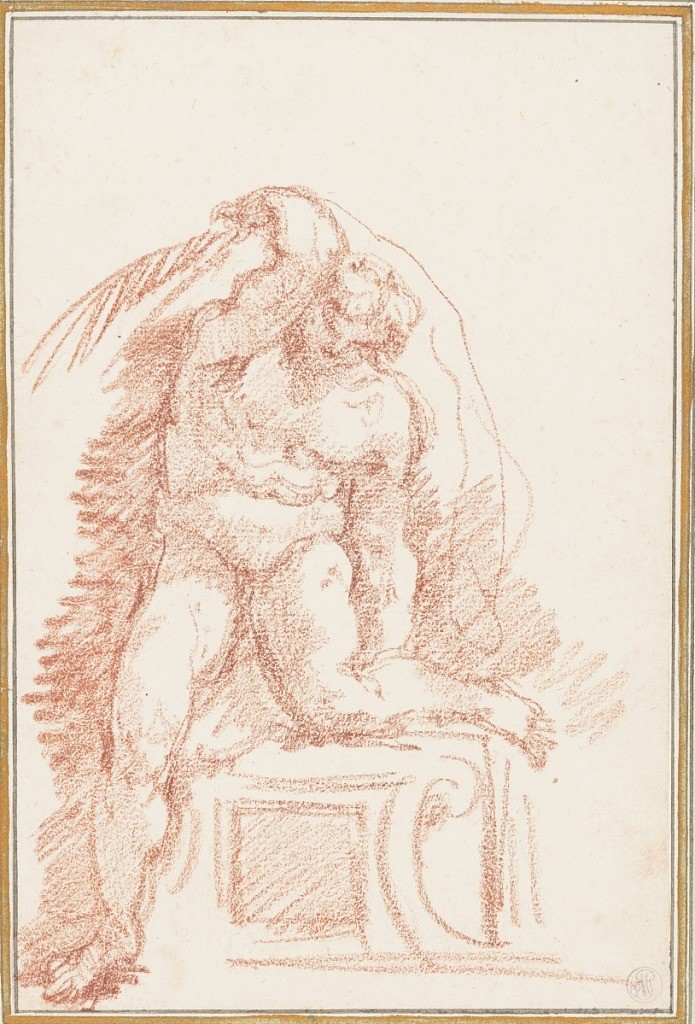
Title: Ignudo from Sistine Chapel ceiling
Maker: Jean-Robert Ango, French, active in Rome 1759 –1770, d. 1773
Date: ca. 1759–70
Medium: Red chalk on paper
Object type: Drawing
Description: Ignudo (nude figure) next to the scene of God dividing light from darkness on the ceiling of the Sistine Chapel, painted by Michelangelo.